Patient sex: M
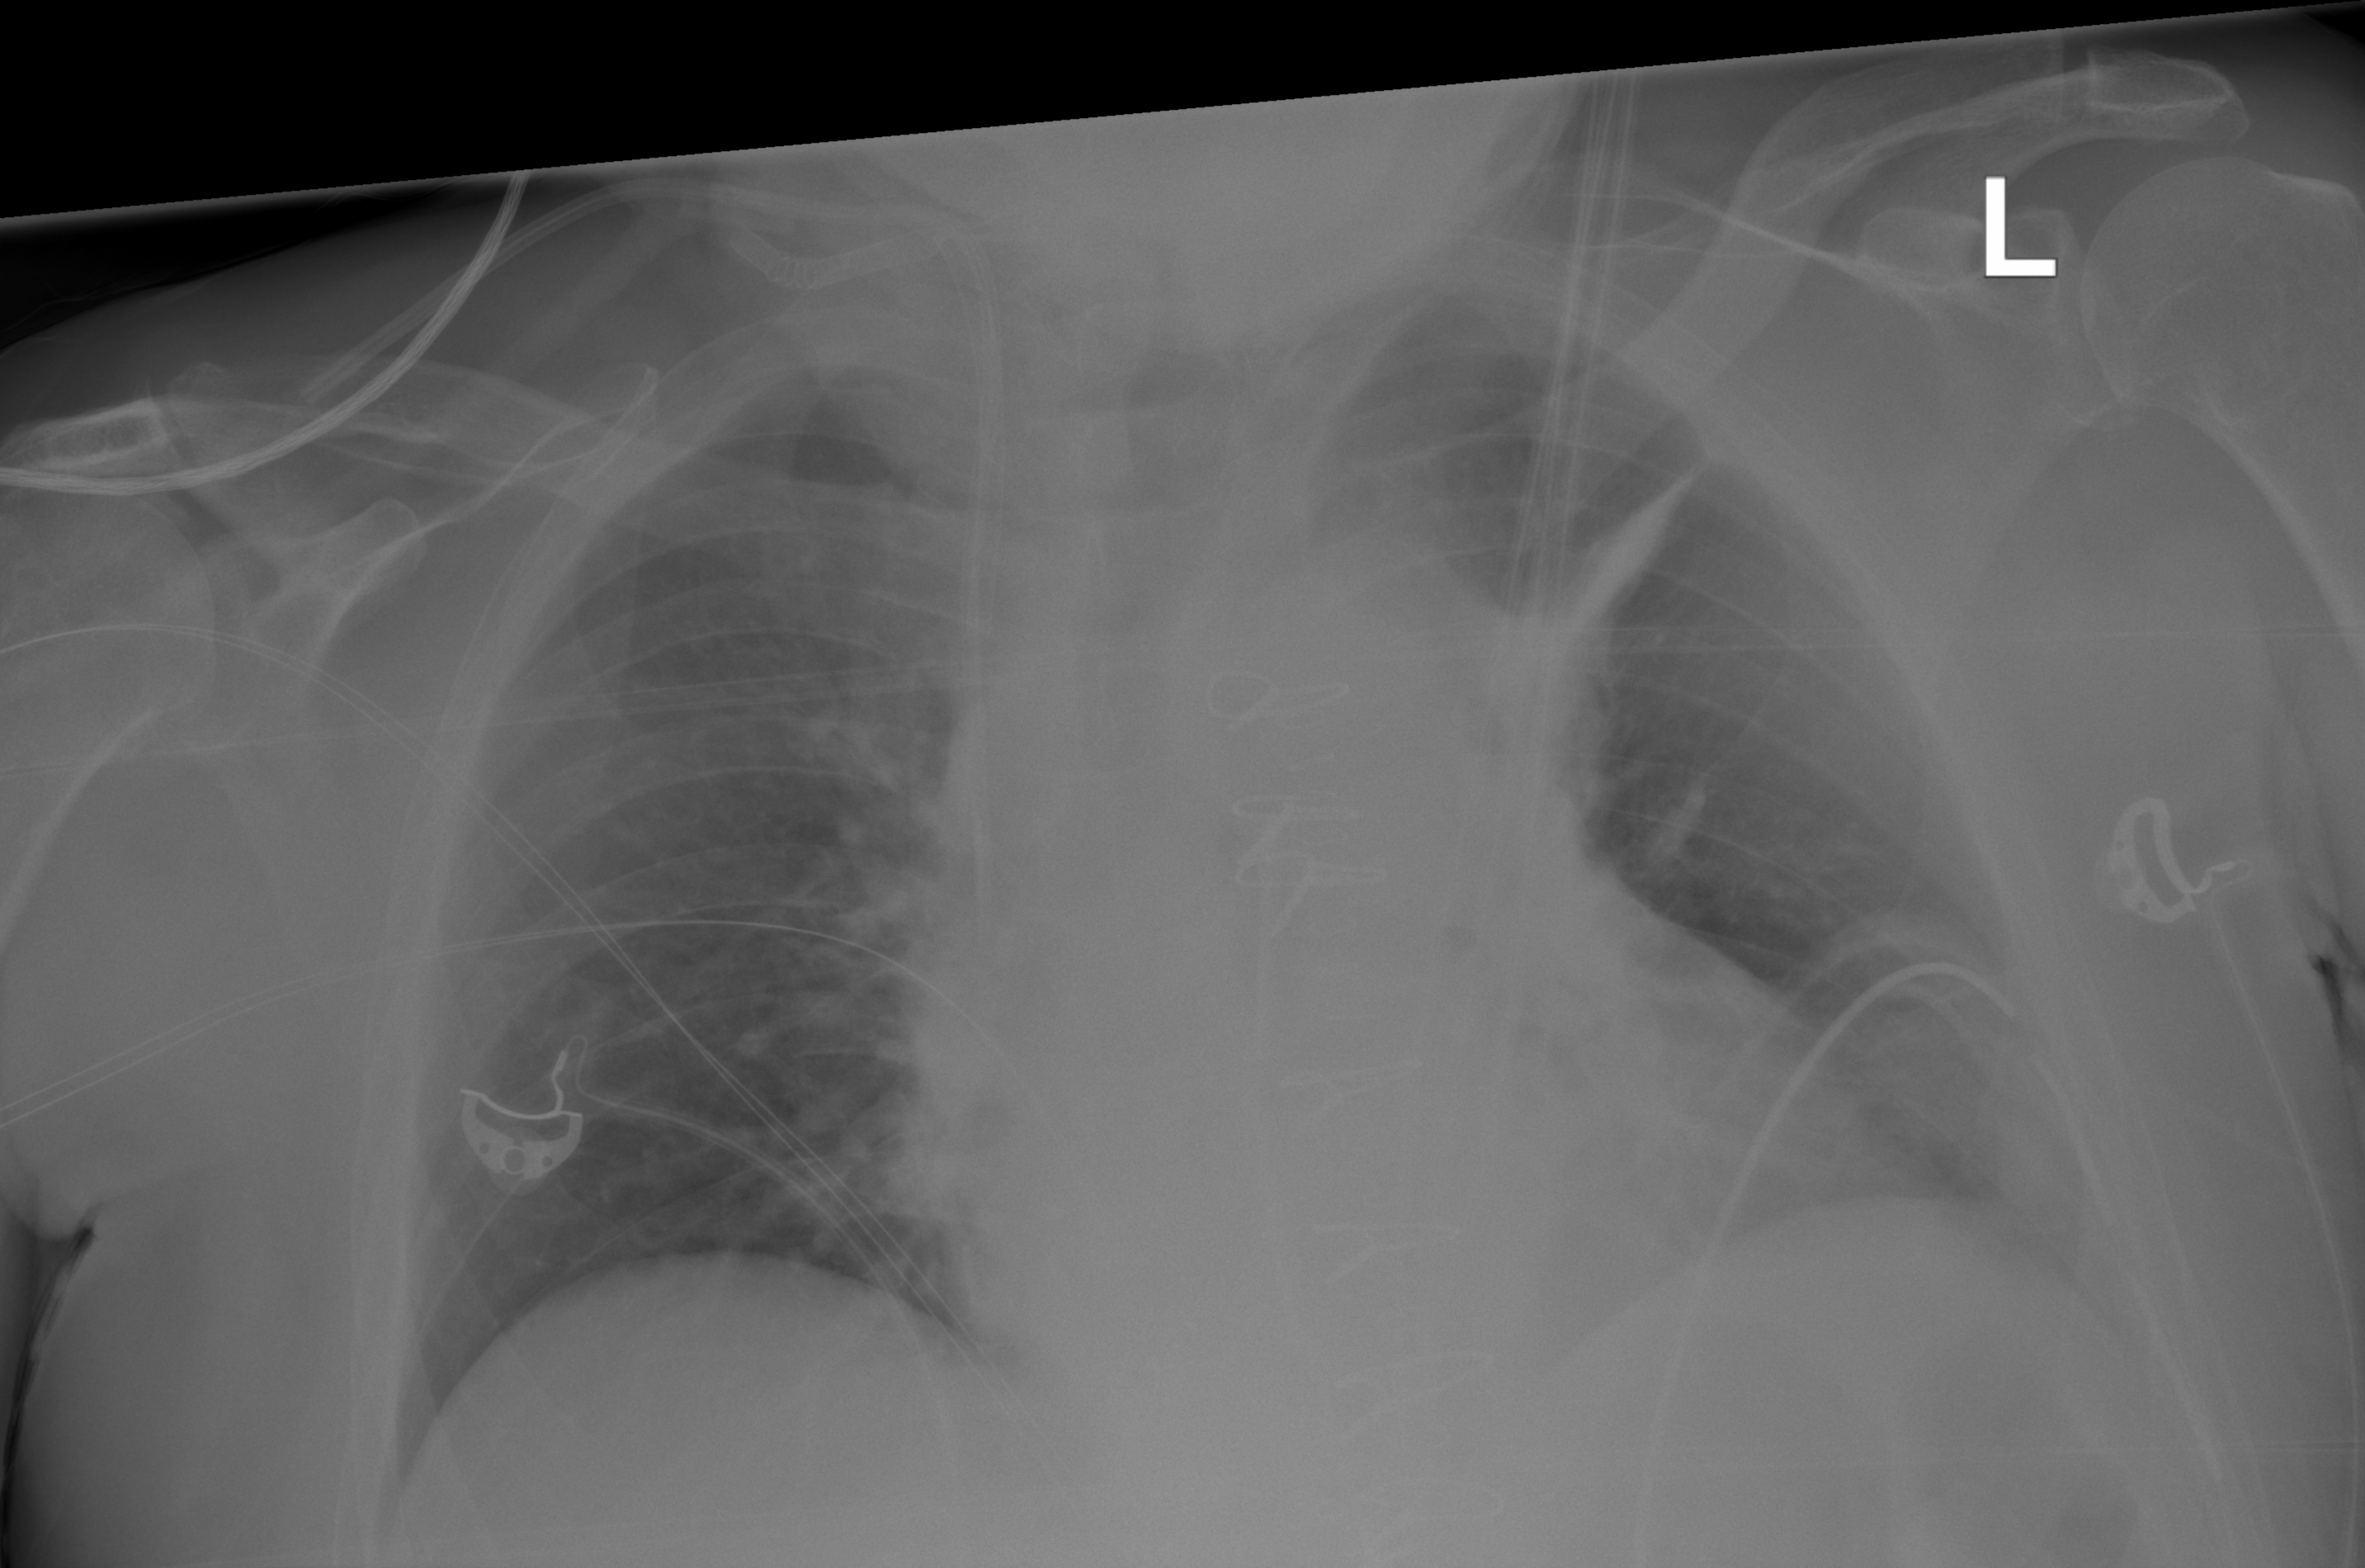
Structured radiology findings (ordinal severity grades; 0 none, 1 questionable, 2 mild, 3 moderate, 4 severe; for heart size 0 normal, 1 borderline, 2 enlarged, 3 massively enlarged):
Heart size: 2
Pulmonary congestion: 1
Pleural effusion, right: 0
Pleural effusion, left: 2
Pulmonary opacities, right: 0
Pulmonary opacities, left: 0
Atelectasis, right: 0
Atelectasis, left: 2